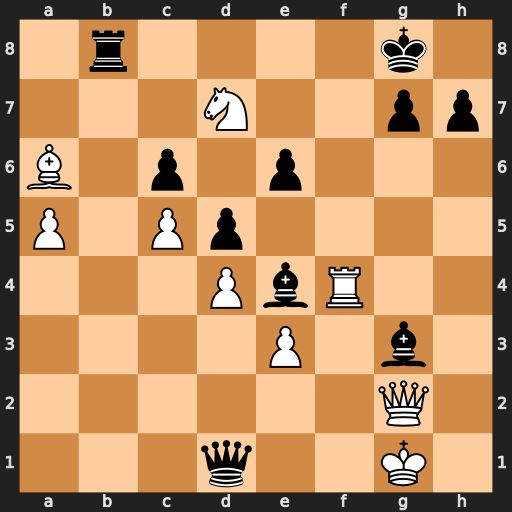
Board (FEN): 1r4k1/3N2pp/B1p1p3/P1Pp4/3PbR2/4P1b1/6Q1/3q2K1
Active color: w
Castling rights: -
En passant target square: -
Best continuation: Qf1 Qxf1+ Rxf1 Rd8 Nb6